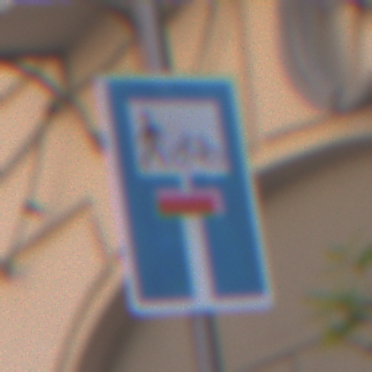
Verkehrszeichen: SackgasseRadverkehrFussgaengerDurchlaessig
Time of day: MorningAfternoon
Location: Outdoor (Urban)
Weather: Clear
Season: NotSpecified
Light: Natural